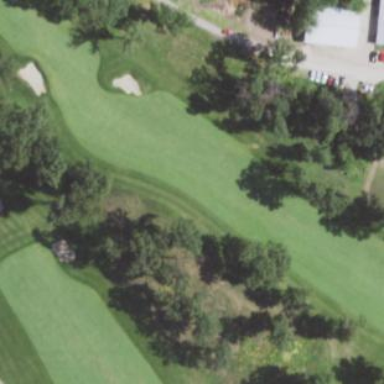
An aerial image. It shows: Golf rough area.